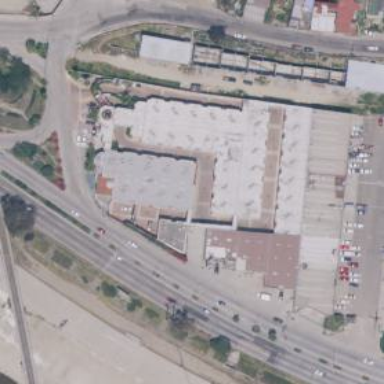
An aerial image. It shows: Motel building.